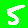
Digit: 5